Question: I have a screen in my application. The layout of the screen is shown in the attached image file.
I have to add upto 5 labels in . But, When I try to add labels in , the resizes and shifts downwards to give space to .
How can I achieve it?
Layout details:
1. Panel1 : BorderLayout
2. Panel11: OverLayLayout
3. Panel111: GridBagLayout
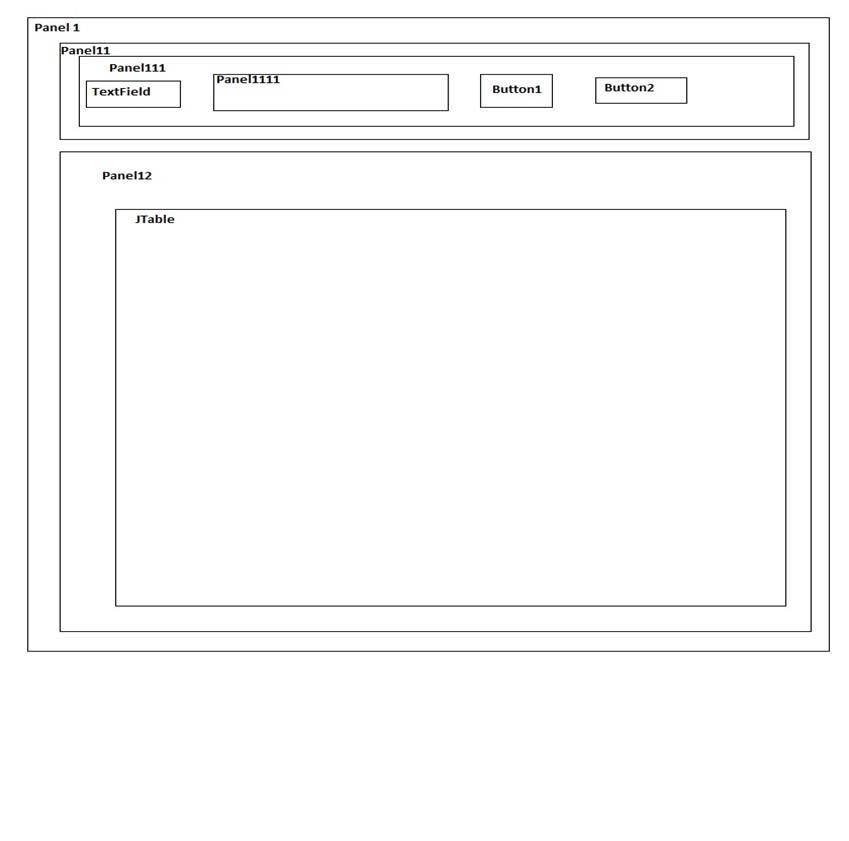
Answer: Using JLayeredPane. Go to Oracle Java website, and go through the tutorial: <URL>